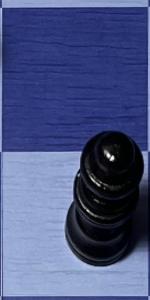
Label: Queen_Black